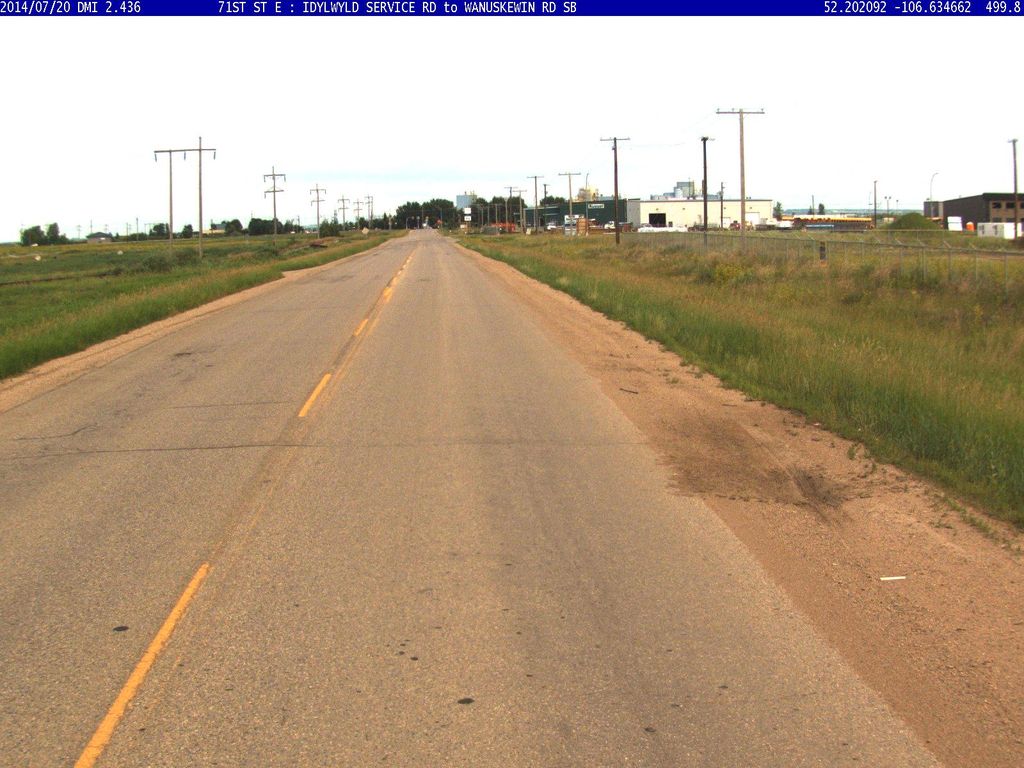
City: saskatoon